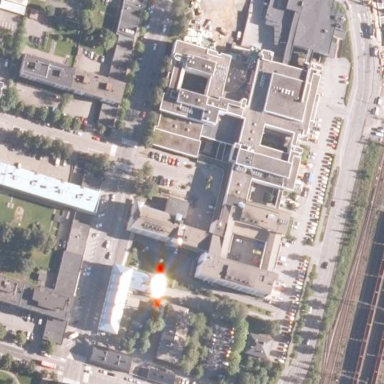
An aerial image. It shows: Hospital providing healthcare services.